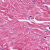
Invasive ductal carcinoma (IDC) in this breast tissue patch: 0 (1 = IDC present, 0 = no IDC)